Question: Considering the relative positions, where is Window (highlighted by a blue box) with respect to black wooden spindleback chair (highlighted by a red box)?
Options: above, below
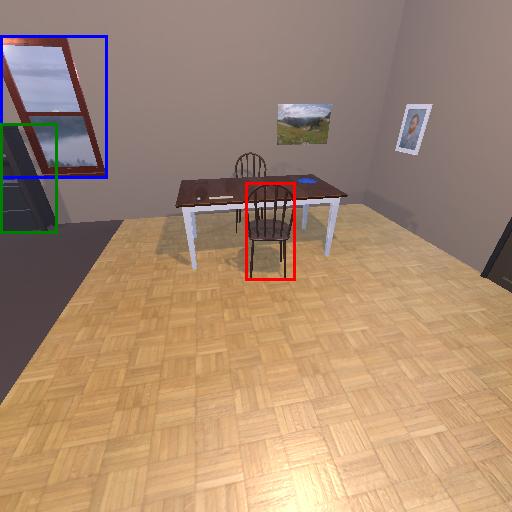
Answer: above